Question: I have an app that uses a StateObject in a redux-like pattern. It's been working fine - until I tried to implement a NavigationView with NavigationLinks that can be used programmatically.
Every time I try to send a "dispatch" action from a child view, it pops the child off the navigation stack. I thought perhaps the problem had something to do with where I was passing the enviromentObject, so I moved it from the NavigationView to the child views. No change.
Why are my views popped immediately? Is there some redraw triggering that I'm unaware of?
'''
enum NavigationTag: String {
case page1
case page2
}
struct ContentView: View {
@StateObject private var store = AppStore(
initialState: .init(),
reducer: appReducer)
@State private var linkTag: NavigationTag? = .page1
var body: some View {
let splashNavView = NavigationView {
VStack(alignment: .center) {
Text("Loading..." + (linkTag?.rawValue ?? "nil"))
Text("Something went wrong. You shouldn't be seeing this.")
NavigationLink(destination: Page1View().environmentObject(store), tag: .page1, selection: $linkTag) {EmptyView()}
NavigationLink(destination: Text("page 2 view").environmentObject(store), tag: .page2, selection: $linkTag) {EmptyView()}
}
}
return splashNavView
}
}
'''
Child view
'''
struct Page1View: View {
@EnvironmentObject var store: AppStore
var body: some View {
ZStack {
Color.orange
}
.onAppear(perform: {
store.dispatch(.floatingView(action: .setSize(width: 414, height: 590)))
})
.navigationBarTitle("")
.navigationBarHidden(true)
}
}
'''
Here is the result:

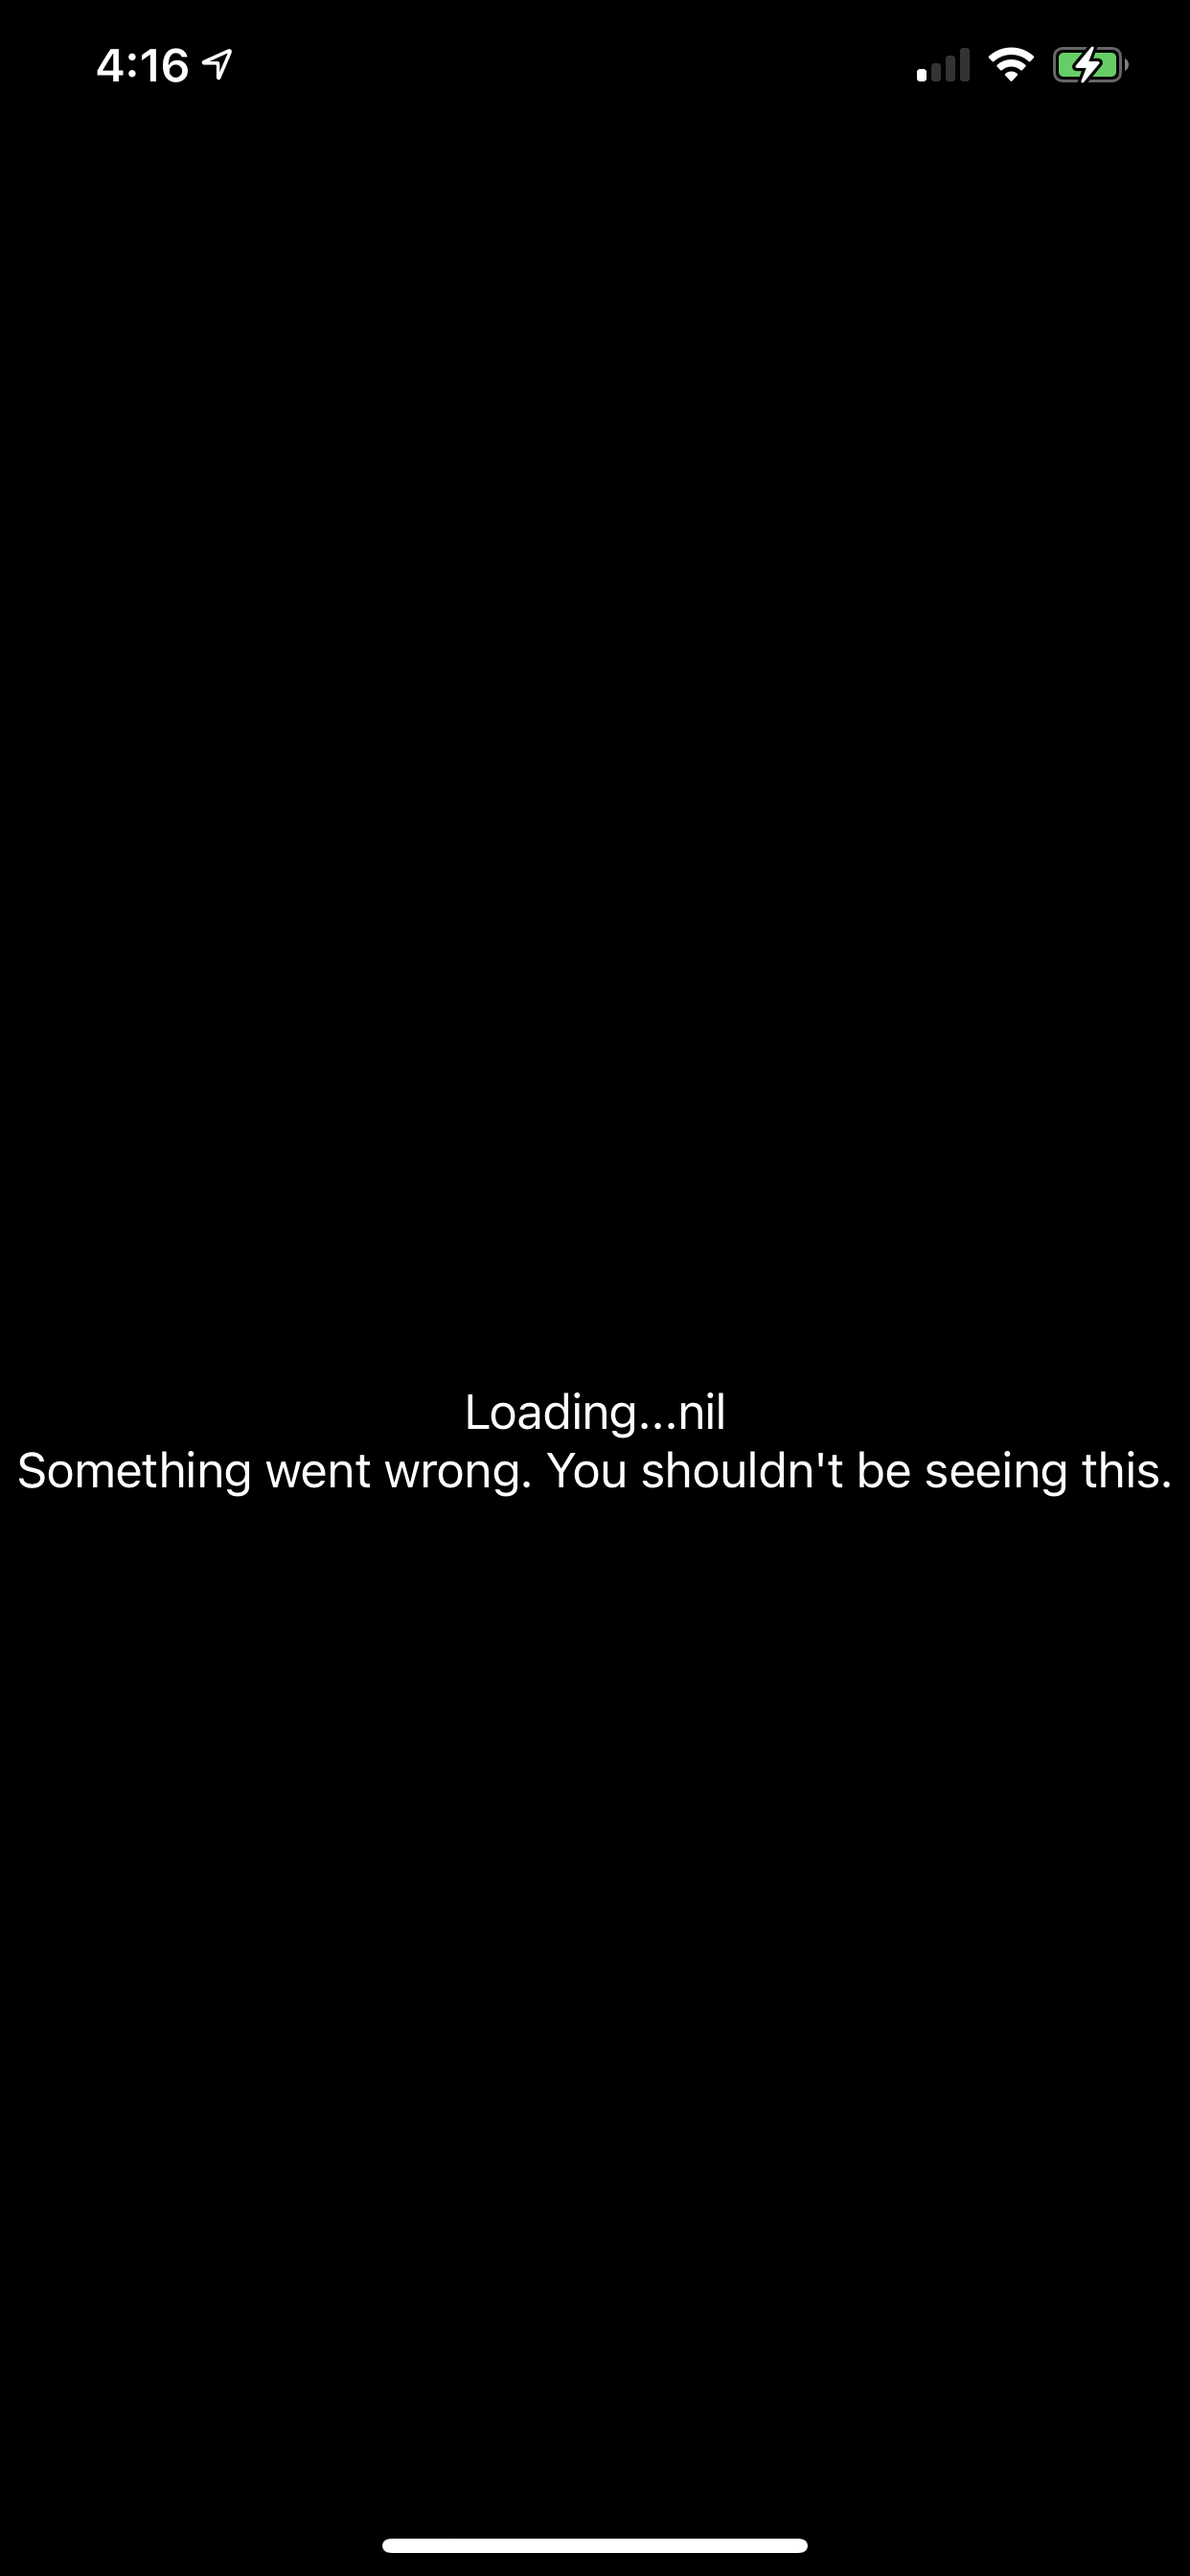
Answer: In mocking up a Store where dispatches mutates a root @Published state that directly fires ObjectWillChange, I can replicate your popping behavior. If I separate state mutation from ObjectWillChange by using CurrentValueSubject or nesting an ObservableObject, NavigationLink performs exactly as desired.
I'd suggest decoupling a global root state firing from mandatorily marking all views as dirty. That way you can use a diffing mechanism to trigger that yourself.
That said, maybe there's a workaround re: @loremipsum comment. I am unfamiliar with that as I work with NavigationView in macOS multi-pane only, where I find it very reliable.
### Edit: Example
Given your Q in the comment, here is a rough demo that keeps your root state on an @Published property.
That lets you pass your old store into the environment and use it as normal for views that you're OK with diffing for every possible state mutation.
Mock store & container
'''
class Store: ObservableObject {
@Published var state = RootState()
}
struct RootState {
var nav: NavTag = .page1
var other: Int = 1
}
class Container: ObservableObject {
let store = Store()
func makeNavVM() -> NavVM {
NavVM(store)
}
}
struct RootView: View {
@StateObject private var container = Container()
var body: some View {
ContentView(vm: container.makeNavVM())
.environmentObject(container.store)
.environmentObject(container)
}
}
'''
Navigation
'''
class NavVM: ObservableObject {
init(_ root: Store) {
self.root = root
root.$state
.receive(on: DispatchQueue.main)
.sink { [weak self] state in
guard let self = self,
state.nav != self.tag else { return }
self.tag = state.nav
}
.store(in: &subs)
}
@Published private(set) var tag: NavTag = .page1
private var subs = Set<AnyCancellable>()
private weak var root: Store?
func navigate(to tag: NavTag?) {
guard let tag = tag else { return }
root?.state.nav = tag
}
}
enum NavTag: String {
case page1
case page2
var color: Color {
switch self {
case .page1: return .pink
case .page2: return .yellow
}
}
var label: String {
switch self {
case .page1: return "Page 1"
case .page2: return "Page 2"
}
}
}
'''
Usage
'''
struct ContentView: View {
@StateObject var vm: NavVM
var body: some View {
NavigationView {
VStack(alignment: .center) {
Text("Your navigation view")
NavigationButton(tag: .page1)
NavigationButton(tag: .page2)
}
}
.environmentObject(vm)
}
}
struct Child: View {
@EnvironmentObject var store: Store
var color: Color
var body: some View {
VStack {
Button { store.state.other += 1 } label: {
ZStack {
color
Text("Press to mutate state \(store.state.other)")
}
}
NavigationLink("Go to page not in NavTag or state", destination: Child(color: .green))
}
}
}
/// On its own the Link-in-own-view-encapsulation
/// worked on first screen w/o navigation,
/// but once navigated the view hierarchy will pop
/// unless you stop state updates at the top of the hierarchy
struct NavigationButton: View {
@EnvironmentObject var navVM: NavVM
var tag: NavTag
var neveractuallynil: Binding<NavTag?> {
Binding<NavTag?> { navVM.tag }
set: { navVM.navigate(to: $0) }
}
var body: some View {
NavigationLink(destination: Child(color: tag.color),
tag: tag,
selection: neveractuallynil )
{ Text(tag.label) }
}
}
'''
The demo uses a view model object to partition updates, but you can use a Combine pipeline in a view, too. You may want to do other variations on this general theme, from the publisher you use for root state and a UI factory object.